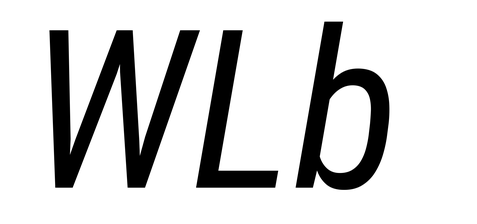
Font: Roboto-Italic_Condensed_Italic